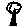
Label: tree